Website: apple
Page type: customer-info-address
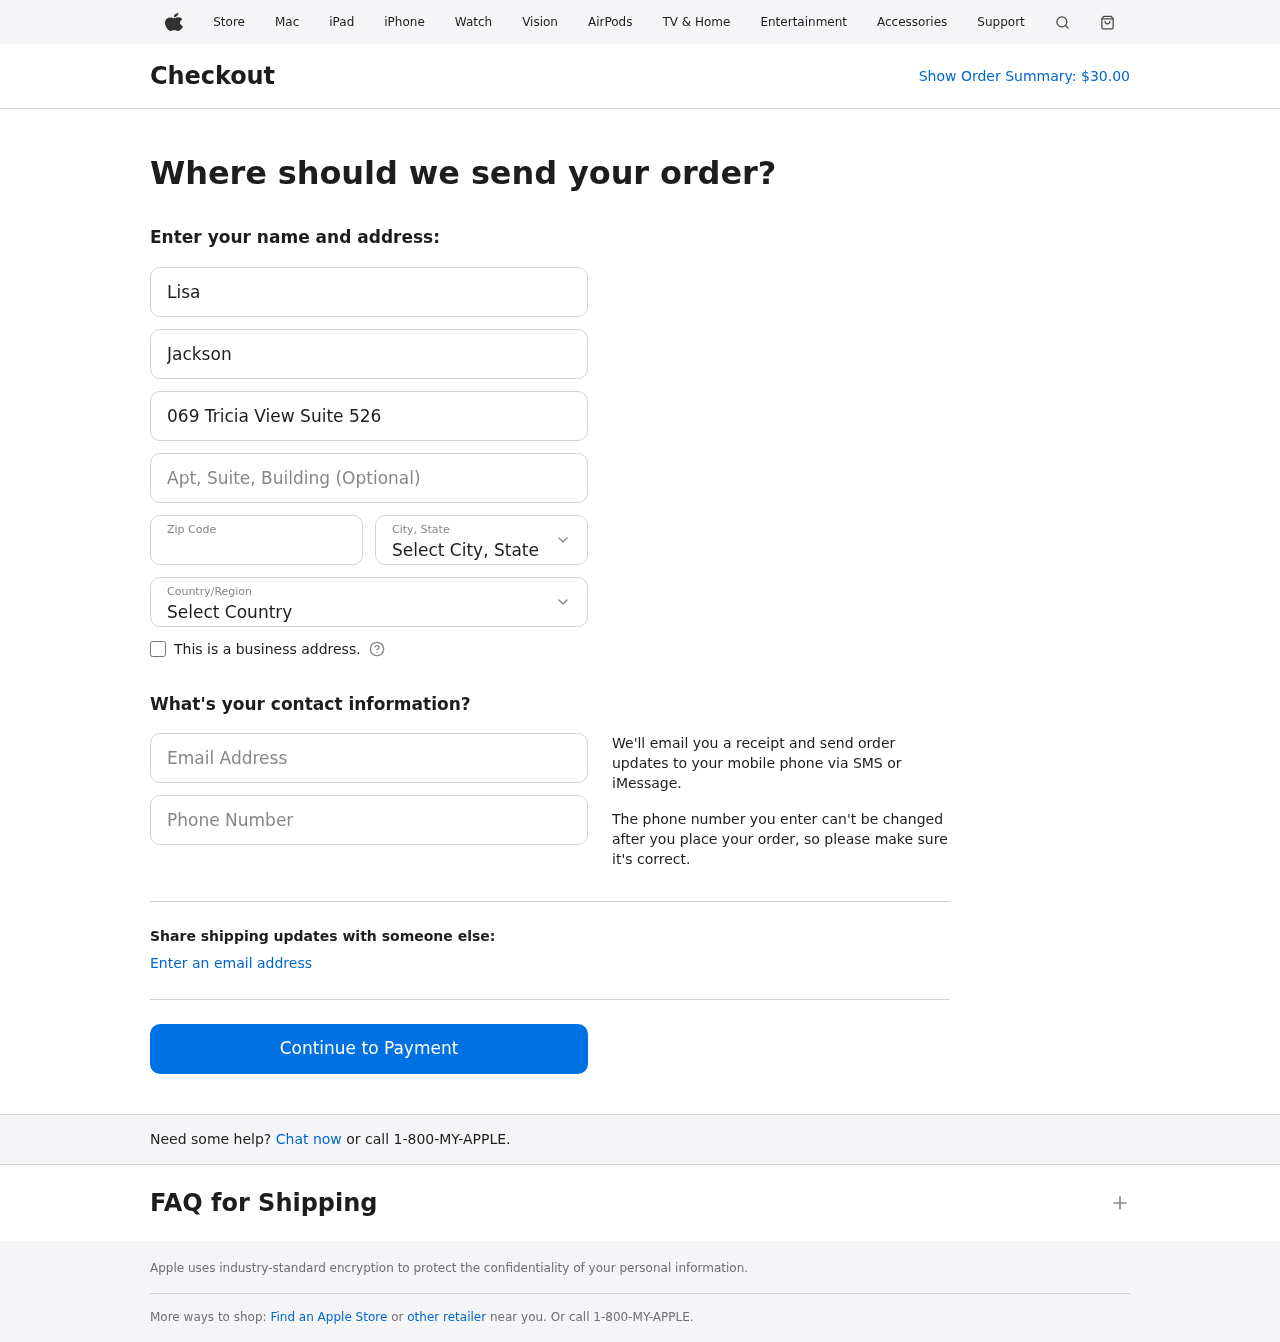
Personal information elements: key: PII_CITY_STATE
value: Wallacemouth, IL
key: PII_COUNTRY
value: United States
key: PII_EMAIL
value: ljackson@gmail.com
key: PII_FIRSTNAME
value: Lisa
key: PII_LASTNAME
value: Jackson
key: PII_PHONE
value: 2047251061
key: PII_POSTCODE
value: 19765
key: PII_STREET
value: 069 Tricia View Suite 526
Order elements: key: ORDER_TOTAL
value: $30.00